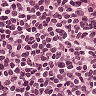
Metastatic tissue present: no